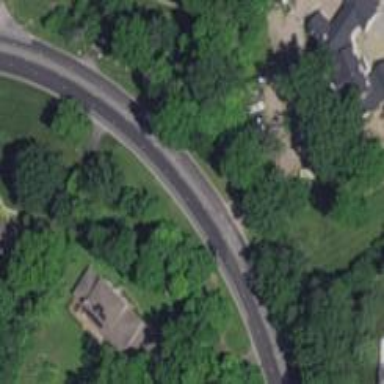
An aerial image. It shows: Asphalt road classified as primary highway.